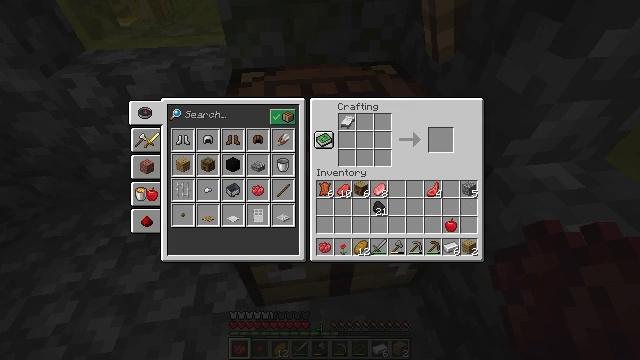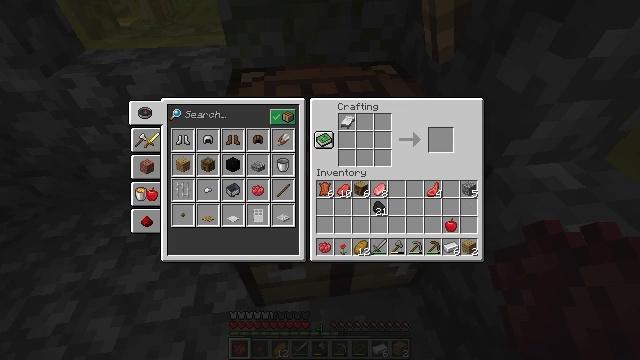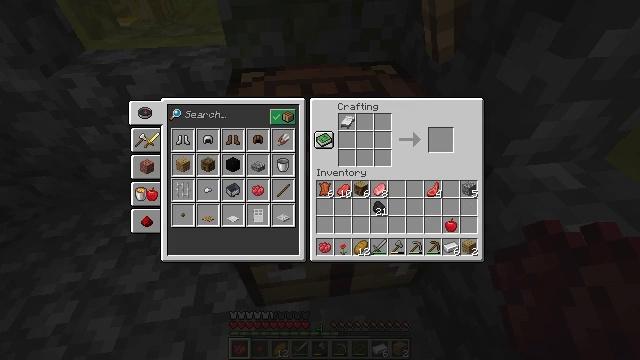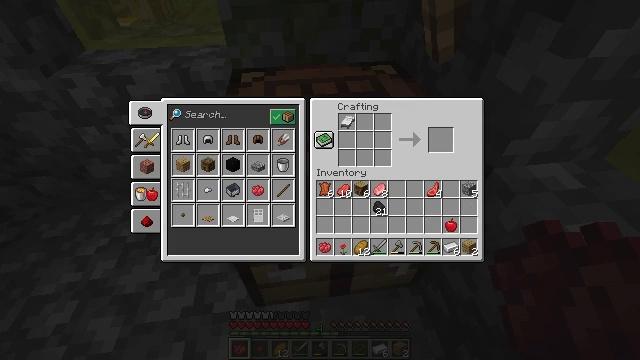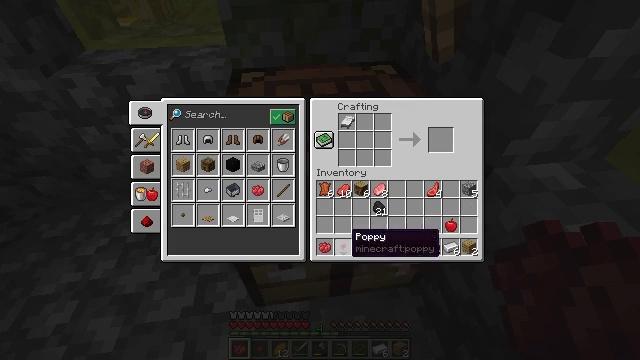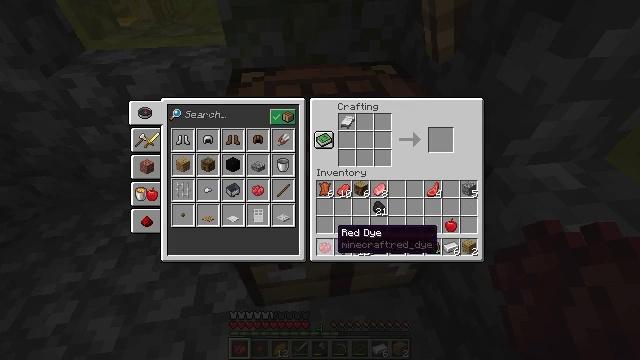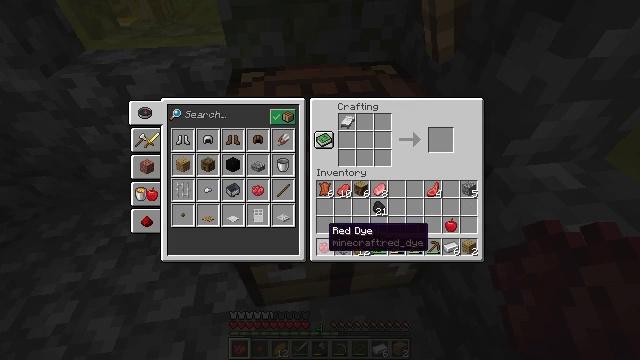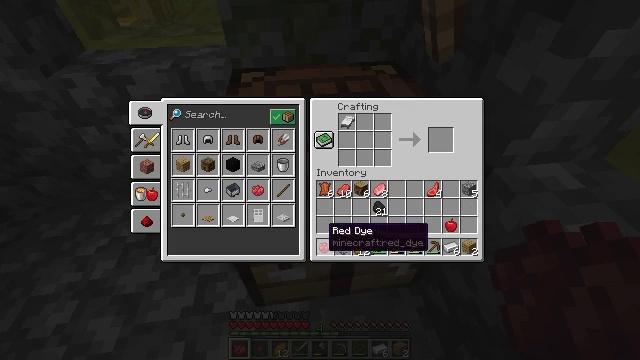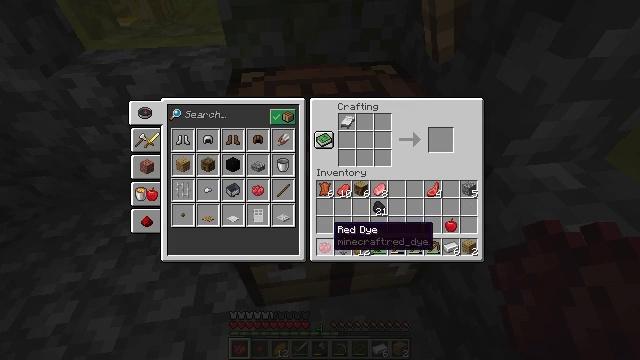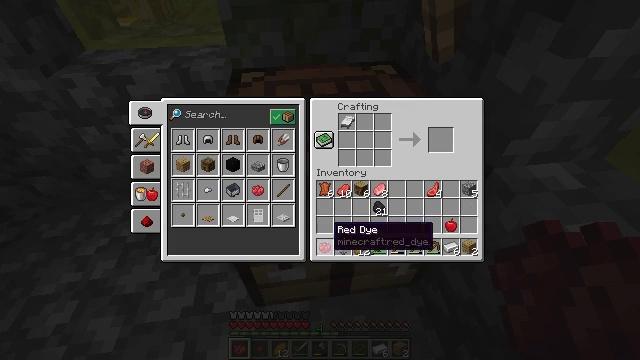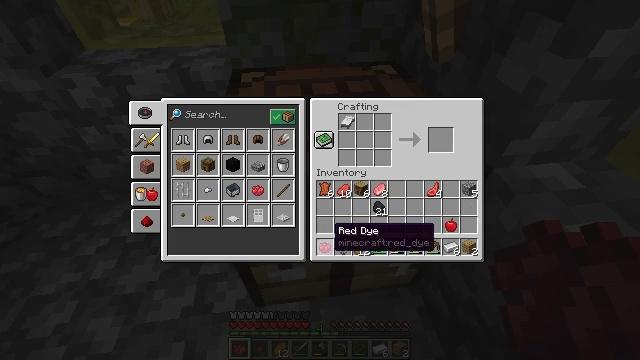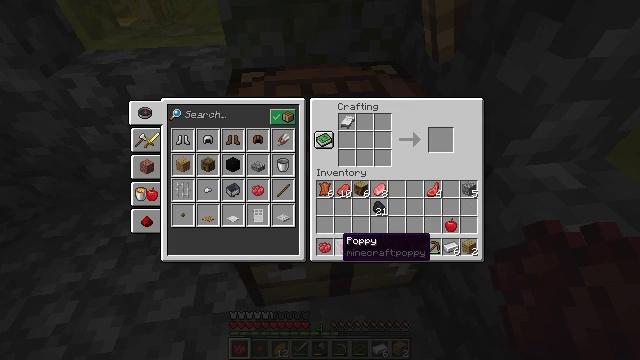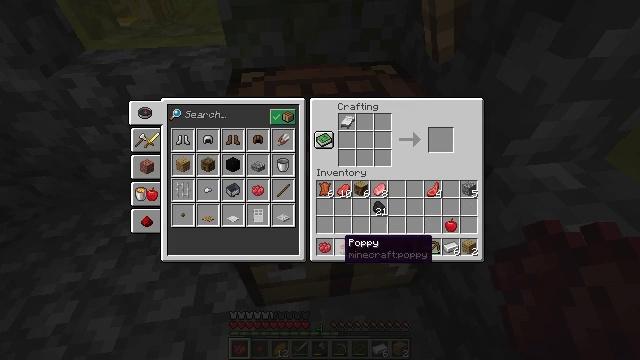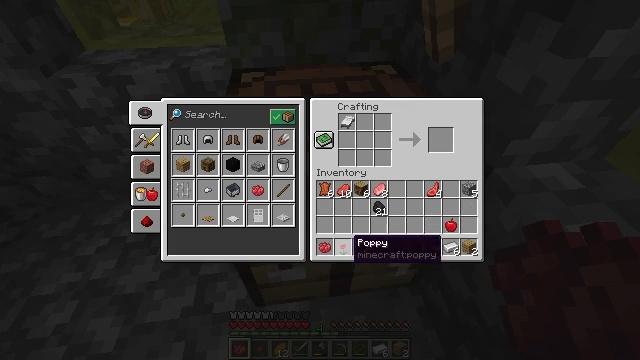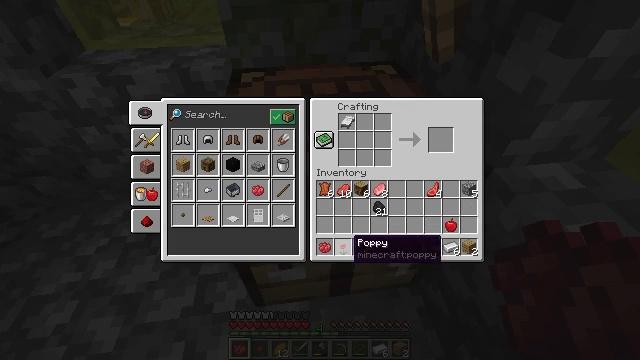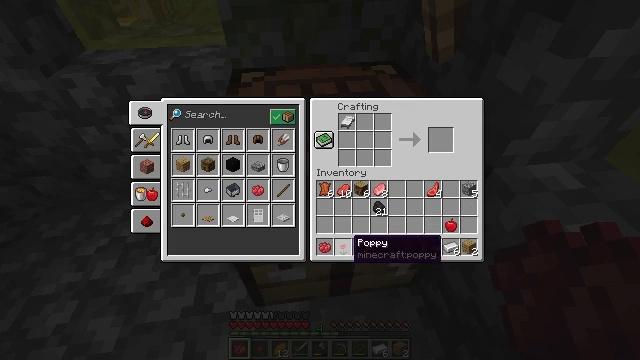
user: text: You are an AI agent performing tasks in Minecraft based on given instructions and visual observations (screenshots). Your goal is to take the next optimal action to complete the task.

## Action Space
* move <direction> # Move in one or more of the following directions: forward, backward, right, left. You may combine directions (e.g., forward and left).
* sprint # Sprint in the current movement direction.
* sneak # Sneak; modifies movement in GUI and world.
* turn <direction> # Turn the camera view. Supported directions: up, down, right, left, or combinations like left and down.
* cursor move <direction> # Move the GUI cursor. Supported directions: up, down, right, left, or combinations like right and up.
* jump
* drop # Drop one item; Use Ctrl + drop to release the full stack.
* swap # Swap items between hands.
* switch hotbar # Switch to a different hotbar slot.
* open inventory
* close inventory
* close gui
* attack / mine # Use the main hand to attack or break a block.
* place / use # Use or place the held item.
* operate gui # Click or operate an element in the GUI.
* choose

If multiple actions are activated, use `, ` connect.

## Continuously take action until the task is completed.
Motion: motion action
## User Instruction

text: Open the crafting table and craft a red bed with wool and planks.
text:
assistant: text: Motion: sneak
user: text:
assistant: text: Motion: sneak
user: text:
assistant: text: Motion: sneak
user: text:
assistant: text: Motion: sneak, cursor move left and up
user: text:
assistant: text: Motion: sneak, cursor move left
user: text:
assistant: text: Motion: sneak, cursor move left
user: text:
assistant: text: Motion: sneak
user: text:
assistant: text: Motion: sneak
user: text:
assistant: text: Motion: sneak
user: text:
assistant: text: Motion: sneak
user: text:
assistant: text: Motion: sneak, cursor move right and down
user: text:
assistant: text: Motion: sneak
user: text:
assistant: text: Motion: sneak, cursor move right
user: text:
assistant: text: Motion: sneak
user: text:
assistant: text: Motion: sneak
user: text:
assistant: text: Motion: sneak
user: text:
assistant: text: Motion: sneak
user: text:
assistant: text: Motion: sneak, operate gui
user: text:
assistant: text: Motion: sneak, operate gui
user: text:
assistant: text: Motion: sneak, operate gui
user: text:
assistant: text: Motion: sneak
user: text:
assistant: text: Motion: sneak, cursor move right and up
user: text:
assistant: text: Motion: sneak, cursor move right and up
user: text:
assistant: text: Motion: sneak, cursor move right and up
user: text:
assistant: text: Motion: sneak, cursor move right
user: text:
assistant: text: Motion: sneak
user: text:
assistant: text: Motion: sneak
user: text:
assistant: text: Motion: sneak
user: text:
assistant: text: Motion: sneak, cursor move left
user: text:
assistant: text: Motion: sneak, cursor move left and down